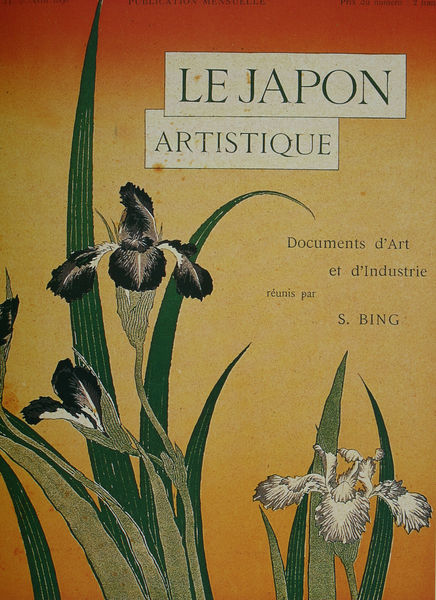
Titel: Titelblatt von Le Japon Artistique
Standort: viele Standorte
Institution: Seriendruck
Schlagwörter: blätter, weiß, gelb, grün, blume, blumen, frankreich, orange, schwarz, zeichnung, blüte, blüten, rot, symbolismus, gräser, flach, fransen, pflanze, pflanzen, farbig, japan, schrift, papier, moderne, industrie, jugendstil, spitz, inschrift, floral, japonismus, blütenblätter, motiv, orient, asien, lithographie, druckgrafik, titel, zeitschrift, plakat, überschrift, autor, reihe, titelblatt, kunst, lilie, cover, heft, magazin, ausstellung, poster, titelseite, chinesisch, china, iris, lilien, design, botanik, dokument, arts and crafts, katalog, schwertlilien, lotus, fernost, faszination, orchideen, ikebana, artistique, bing, bküte, blumenbinden, blumenkunst, faszination japan, herausgeber, industriekunst, japon, le japon, le japon artistique, s. bing, züchten